Interaction volume radius: 5 \u00c5
Interaction volume height: 20 \u00c5
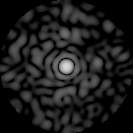
Disorder parameter: 0.763